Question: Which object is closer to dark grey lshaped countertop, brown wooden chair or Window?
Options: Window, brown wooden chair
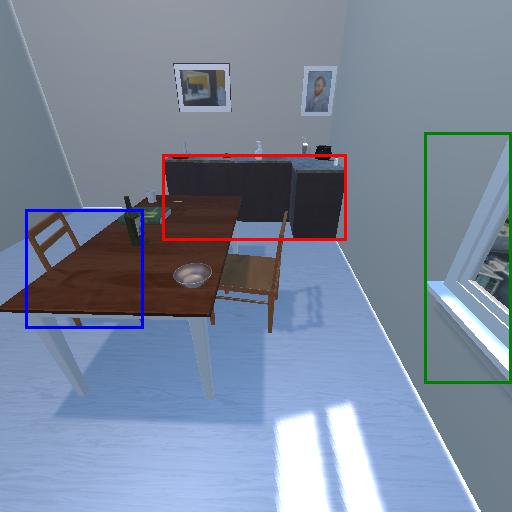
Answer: Window